Field crop: maize
Growth stage: 2
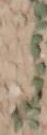
Species: convolvulus